Interaction volume radius: 10 \u00c5
Interaction volume height: 10 \u00c5
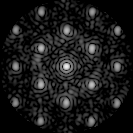
Disorder parameter: 0.3052